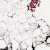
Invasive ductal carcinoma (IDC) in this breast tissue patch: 0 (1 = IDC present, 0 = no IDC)